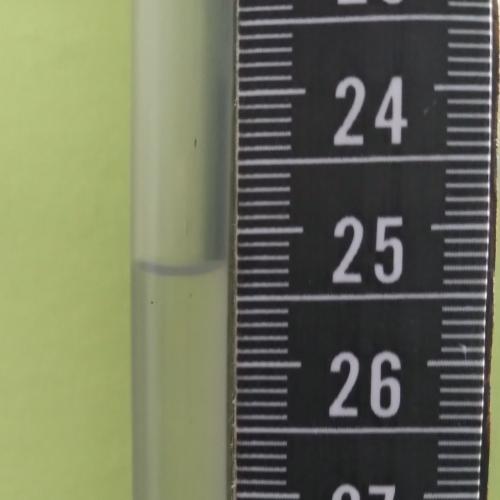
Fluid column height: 25.3 cm